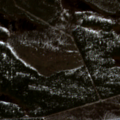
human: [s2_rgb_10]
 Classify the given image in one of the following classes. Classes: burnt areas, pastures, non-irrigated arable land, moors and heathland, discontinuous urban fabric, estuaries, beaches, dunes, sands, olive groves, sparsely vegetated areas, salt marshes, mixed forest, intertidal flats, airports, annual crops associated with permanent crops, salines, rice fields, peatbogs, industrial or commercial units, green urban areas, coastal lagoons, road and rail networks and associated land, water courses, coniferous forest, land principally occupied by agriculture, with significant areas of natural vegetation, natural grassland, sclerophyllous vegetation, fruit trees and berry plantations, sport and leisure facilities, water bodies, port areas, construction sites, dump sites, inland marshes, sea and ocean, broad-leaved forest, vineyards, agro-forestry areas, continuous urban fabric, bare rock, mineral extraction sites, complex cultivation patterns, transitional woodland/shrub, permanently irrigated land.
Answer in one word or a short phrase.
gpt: coniferous forest, transitional woodland/shrub